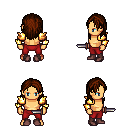
a pixel art fantasy rpg character, male body template, human, tanned skin, gold arm armor, red pants, brown long hairstyle, maroon shoes, dagger, four views (front, back, left, right), 2x2 character sprite sheet, small pixel art, hard edges, no anti-aliasing